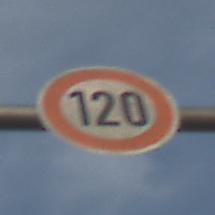
Verkehrszeichen: Geschwindigkeit120
Umgebung: Outdoor, Nature
Tageszeit: SunriseSunset
Wetter: PartlyCloudy
Licht: Natural
Jahreszeit: NotSpecified
Kontrast: MediumContrast